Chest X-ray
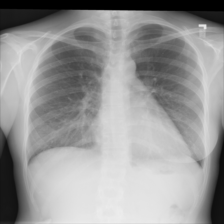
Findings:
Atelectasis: negative
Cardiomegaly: negative
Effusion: positive
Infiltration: negative
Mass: negative
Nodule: negative
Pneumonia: negative
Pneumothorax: negative
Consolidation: negative
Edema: negative
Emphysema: negative
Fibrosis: negative
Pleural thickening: positive
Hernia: negative